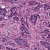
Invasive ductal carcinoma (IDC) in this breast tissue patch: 1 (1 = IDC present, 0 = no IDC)